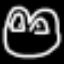
Label: frog